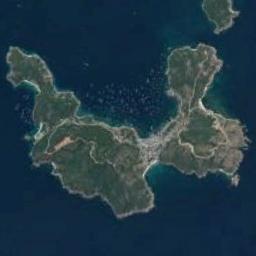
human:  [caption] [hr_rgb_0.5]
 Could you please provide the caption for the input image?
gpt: The island with dense vegetation is surrounded by deep blue waters .

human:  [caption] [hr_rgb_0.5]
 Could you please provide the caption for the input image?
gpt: There are many trees on the island .

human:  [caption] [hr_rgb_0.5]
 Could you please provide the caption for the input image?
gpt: The islands are at the bottom of the picture .

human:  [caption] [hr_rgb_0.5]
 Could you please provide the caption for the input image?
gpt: The irregularly shaped island is surrounded by blue sea water, The island is green and yellow-brown, And there is a white sand beach in the outer circle .

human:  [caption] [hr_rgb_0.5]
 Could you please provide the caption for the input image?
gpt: There are green land and rivers on the island in a blue sea .